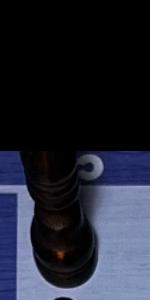
Label: Bishop_Black